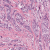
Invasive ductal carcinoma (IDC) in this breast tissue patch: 1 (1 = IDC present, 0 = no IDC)